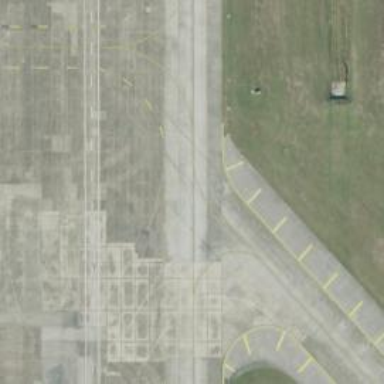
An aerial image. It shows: View of taxiway at the airport.